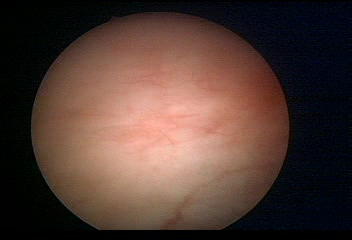
Modality: WLC
Class: Normal mucosa
Bladder cancer association: No